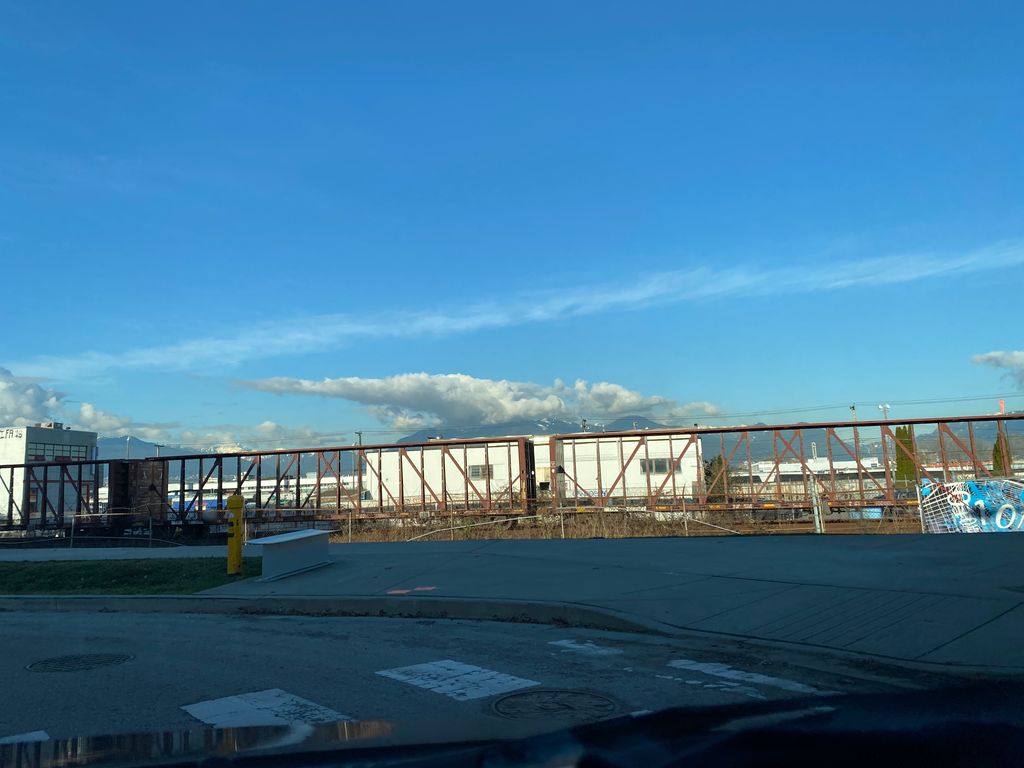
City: vancouver